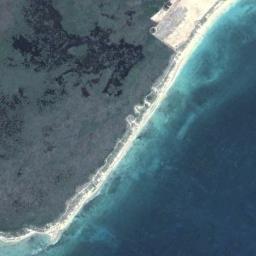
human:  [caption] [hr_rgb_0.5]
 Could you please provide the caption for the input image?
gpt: The beach is composed of blue seawater and a coast with green plants .

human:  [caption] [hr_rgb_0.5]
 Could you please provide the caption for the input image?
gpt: The sea by the beach is calm .

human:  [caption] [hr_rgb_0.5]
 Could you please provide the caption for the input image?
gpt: The beach with white sand and the land next to the beach is covered with some plants .

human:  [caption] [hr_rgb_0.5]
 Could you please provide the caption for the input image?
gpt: Gray-blue beach and azure sea .

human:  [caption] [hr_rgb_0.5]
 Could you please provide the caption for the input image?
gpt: The grass is beside the beach .